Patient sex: M
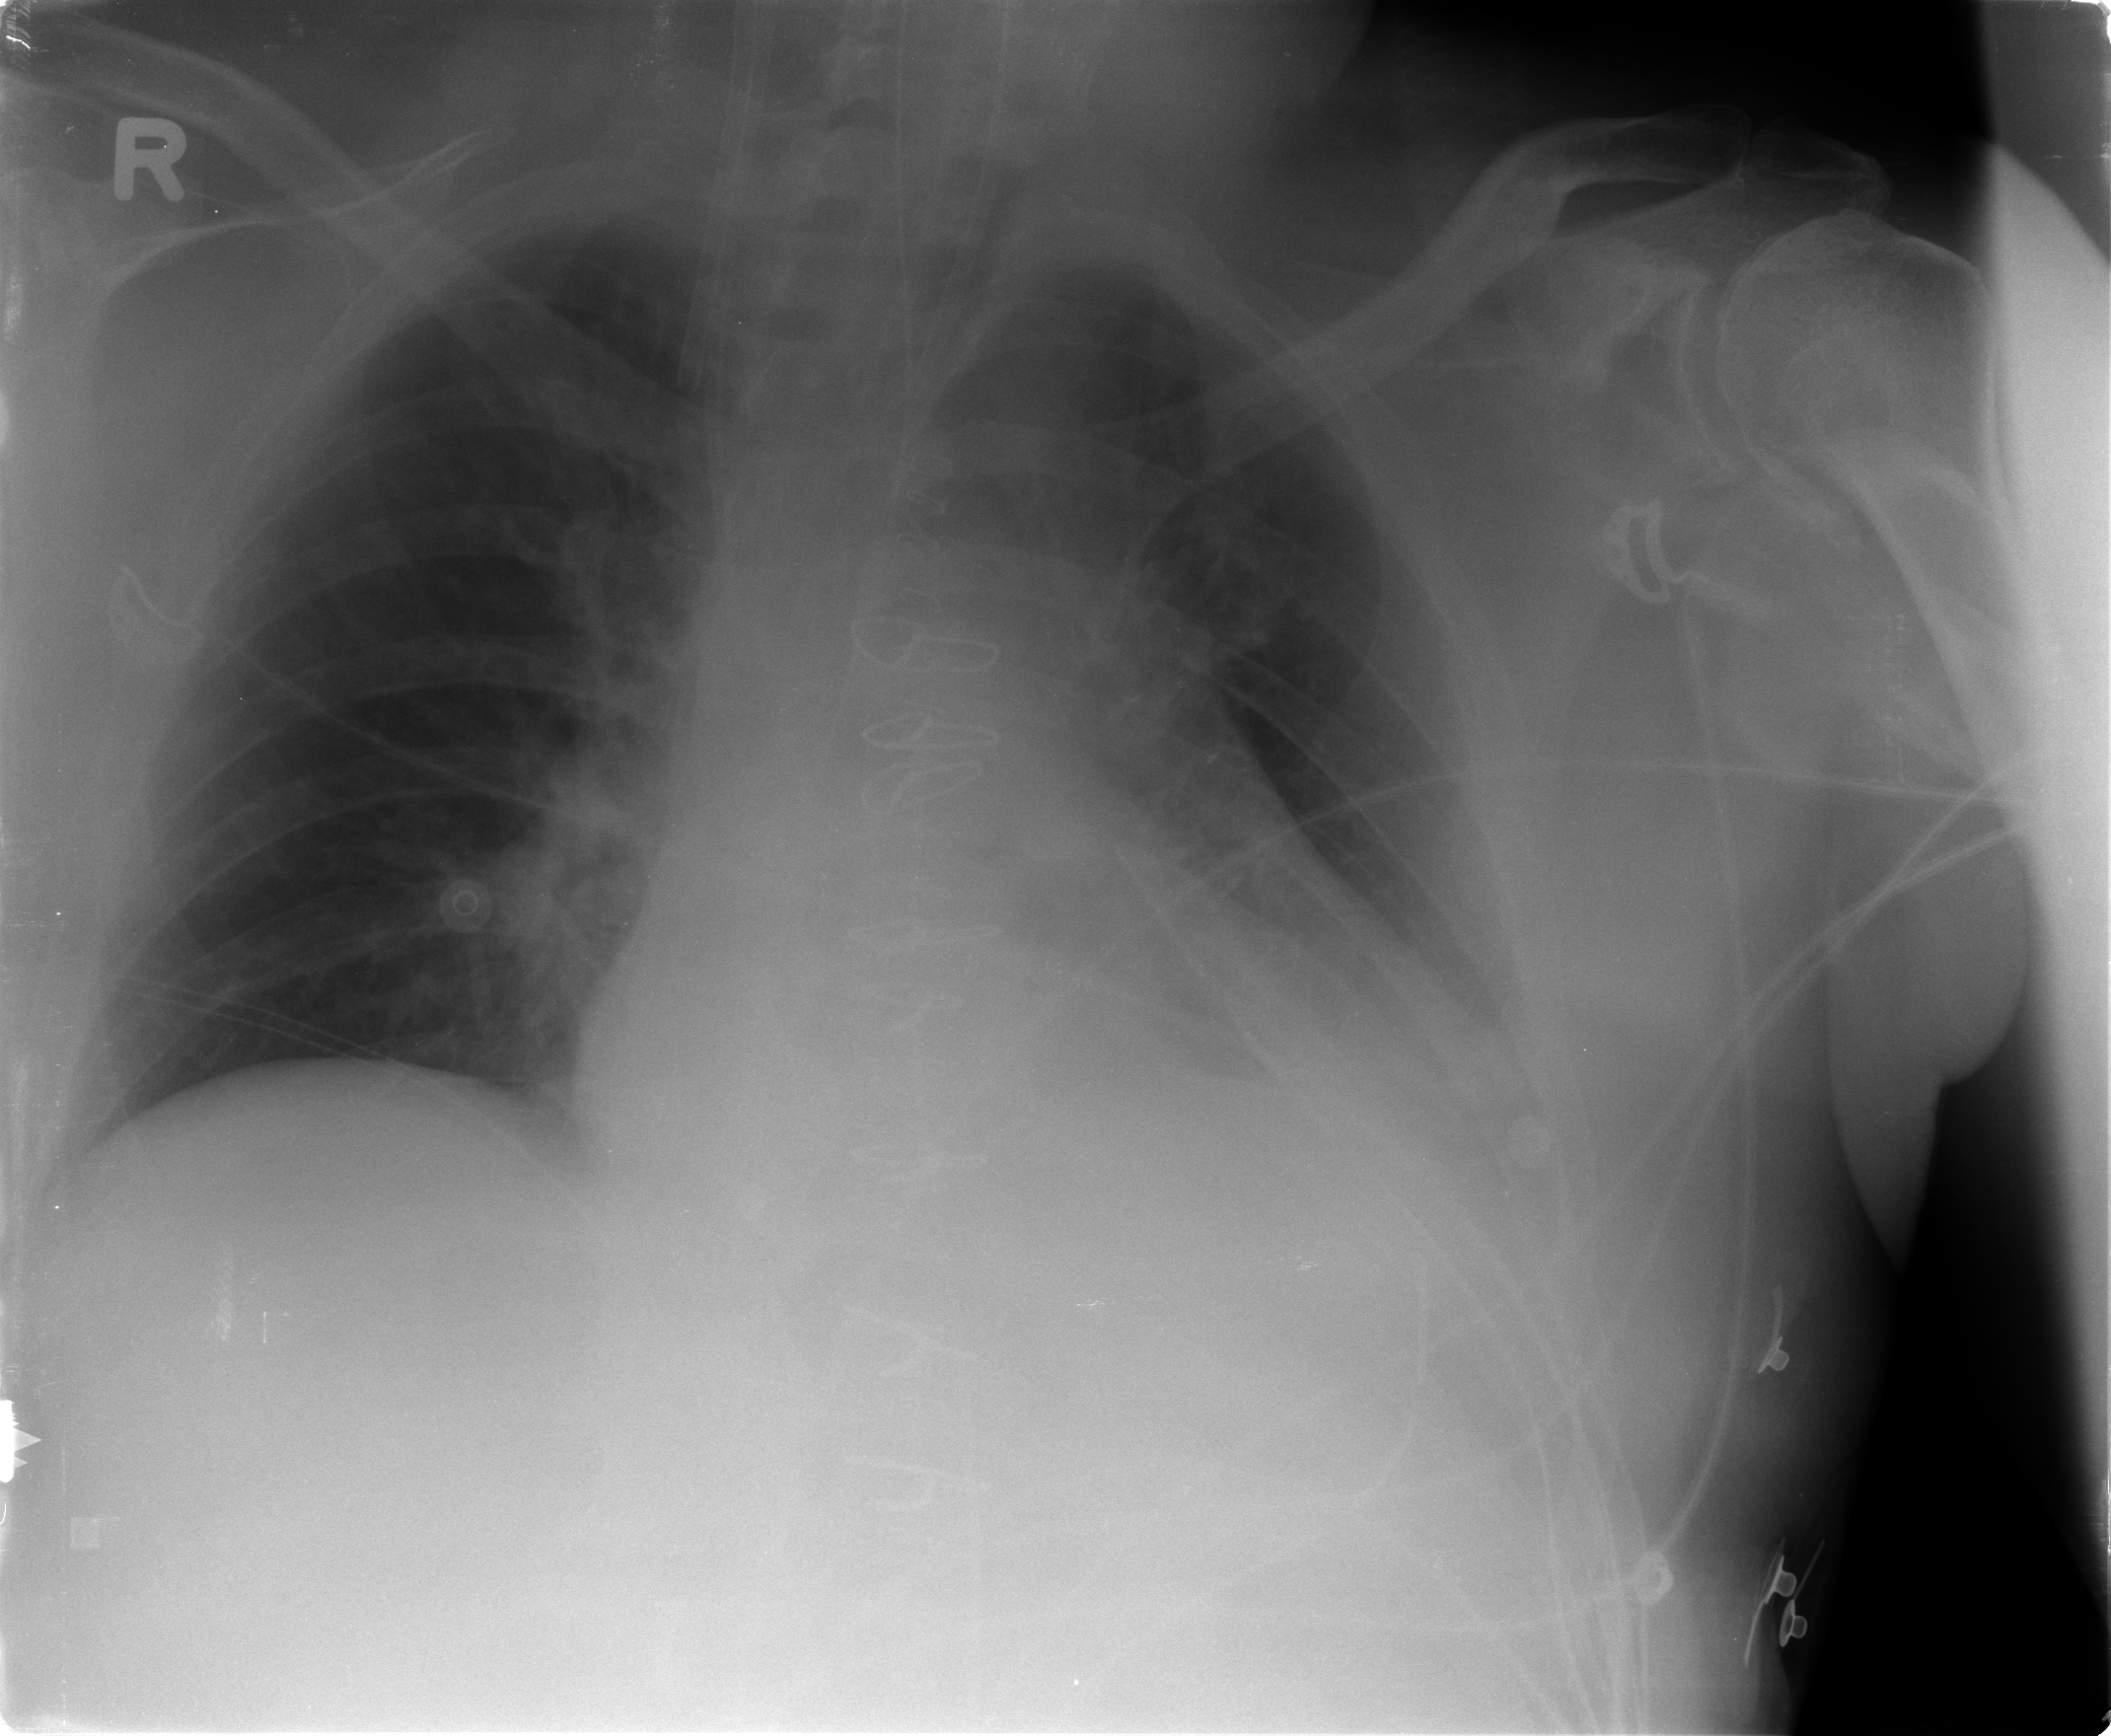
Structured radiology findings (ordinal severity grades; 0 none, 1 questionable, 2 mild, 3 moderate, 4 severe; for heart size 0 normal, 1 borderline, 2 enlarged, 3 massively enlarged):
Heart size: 2
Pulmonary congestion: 1
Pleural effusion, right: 0
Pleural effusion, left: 1
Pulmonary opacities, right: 0
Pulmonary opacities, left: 0
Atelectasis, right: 0
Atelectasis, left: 2